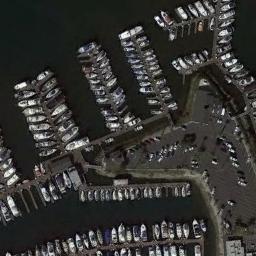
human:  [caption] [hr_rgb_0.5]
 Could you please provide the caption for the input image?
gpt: There are only three empty seats in the harbor .

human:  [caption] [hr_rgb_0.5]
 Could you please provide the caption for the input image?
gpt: The harbor has lots of neatly docked boats and a parking lot is next to the harbor .

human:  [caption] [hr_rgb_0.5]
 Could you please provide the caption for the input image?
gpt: Many ships moored on the sea next to the harbor next to the parking lot .

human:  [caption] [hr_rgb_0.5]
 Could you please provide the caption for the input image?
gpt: Many ships are in the harbor .

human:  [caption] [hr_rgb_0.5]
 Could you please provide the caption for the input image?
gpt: There are many ships docked neatly at the harbor with a parking lot .